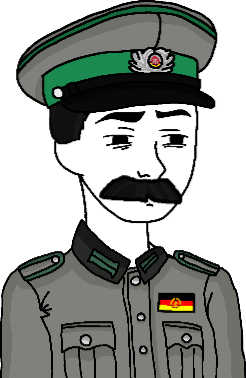
Label: 5_Twinkjak